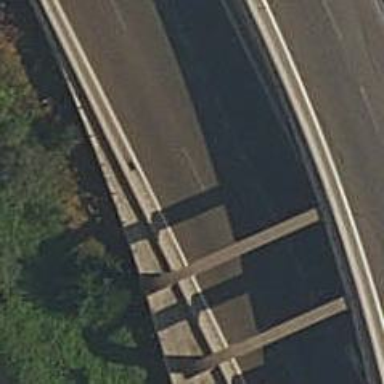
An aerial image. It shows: Tunnel with asphalt surface. It is part of primary link highway.